Interaction volume radius: 5 \u00c5
Interaction volume height: 15 \u00c5
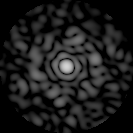
Disorder parameter: 0.8673